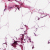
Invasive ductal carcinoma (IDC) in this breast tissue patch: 0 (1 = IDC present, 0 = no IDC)